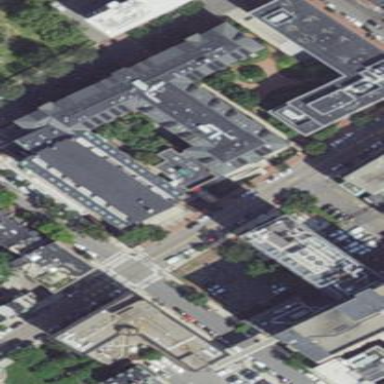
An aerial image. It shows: Historic place of worship located within apartment building.